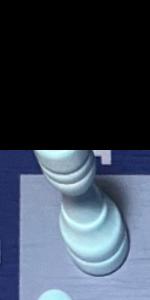
Label: Rook_White